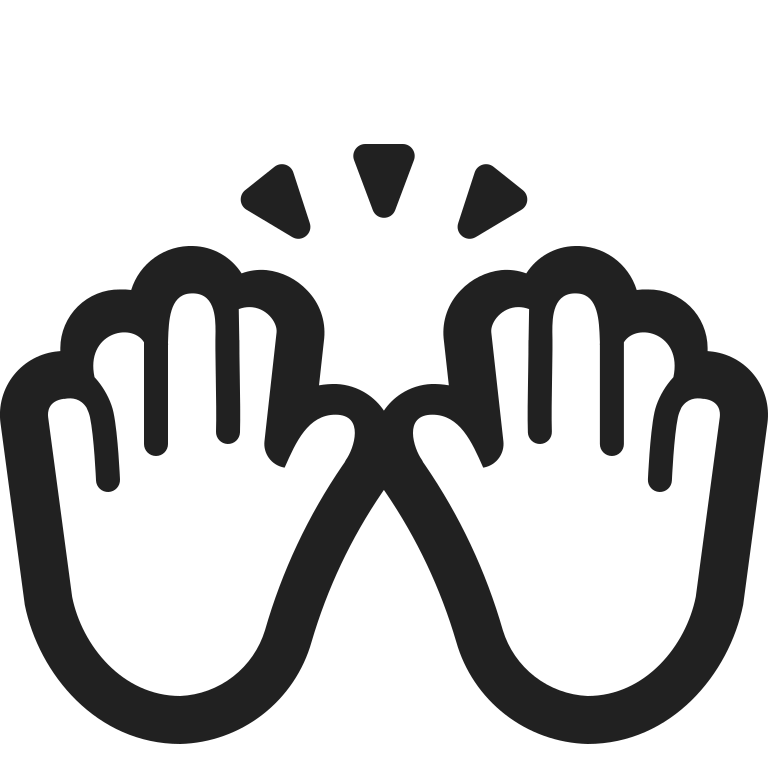
raising hands high contrast default